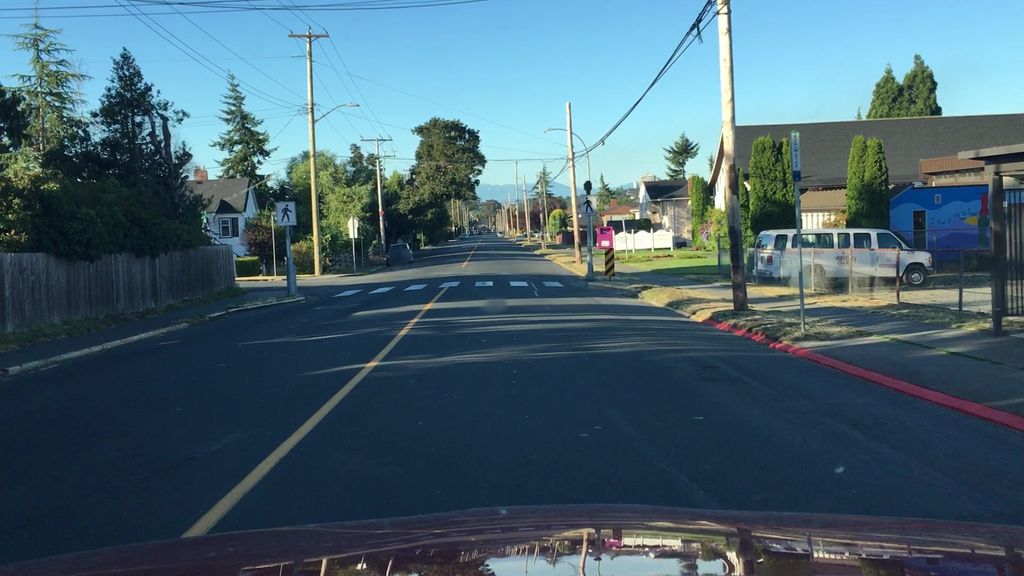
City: victoria